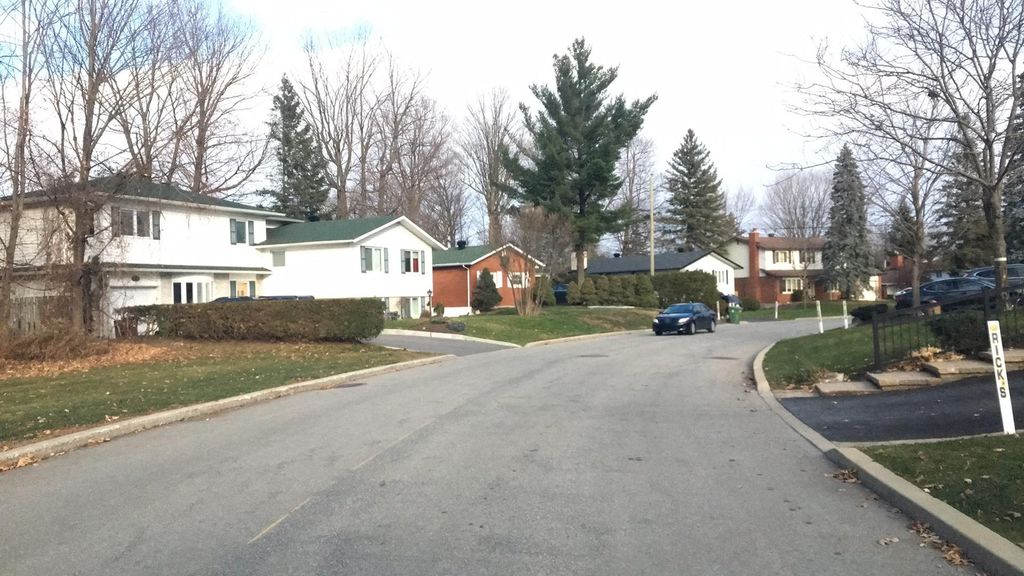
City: montreal